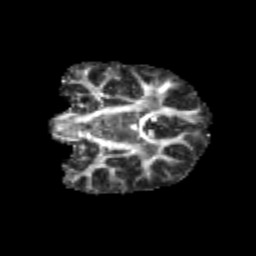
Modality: FA
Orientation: coronal
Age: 11
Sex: male
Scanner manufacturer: siemens
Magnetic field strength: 3 T
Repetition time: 3.8 s
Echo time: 0.07 s